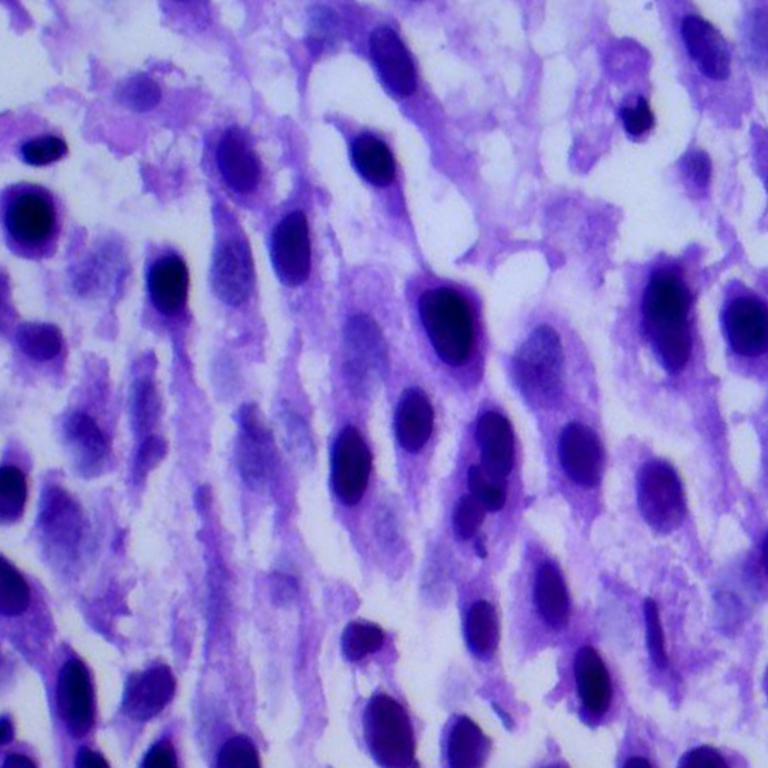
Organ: lung
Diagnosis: squamous carcinomas